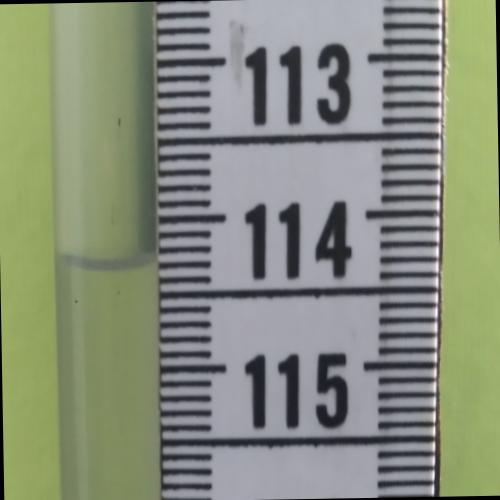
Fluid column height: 114.3 cm